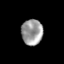
Tissue: skin
Cell type: Epithelial cells
Senescence score: 0.6828
Nuclear area (px): 538
Mean DAPI intensity: 155.149